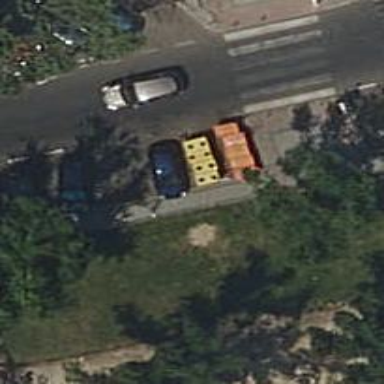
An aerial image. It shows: Waste disposal facility.